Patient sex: M
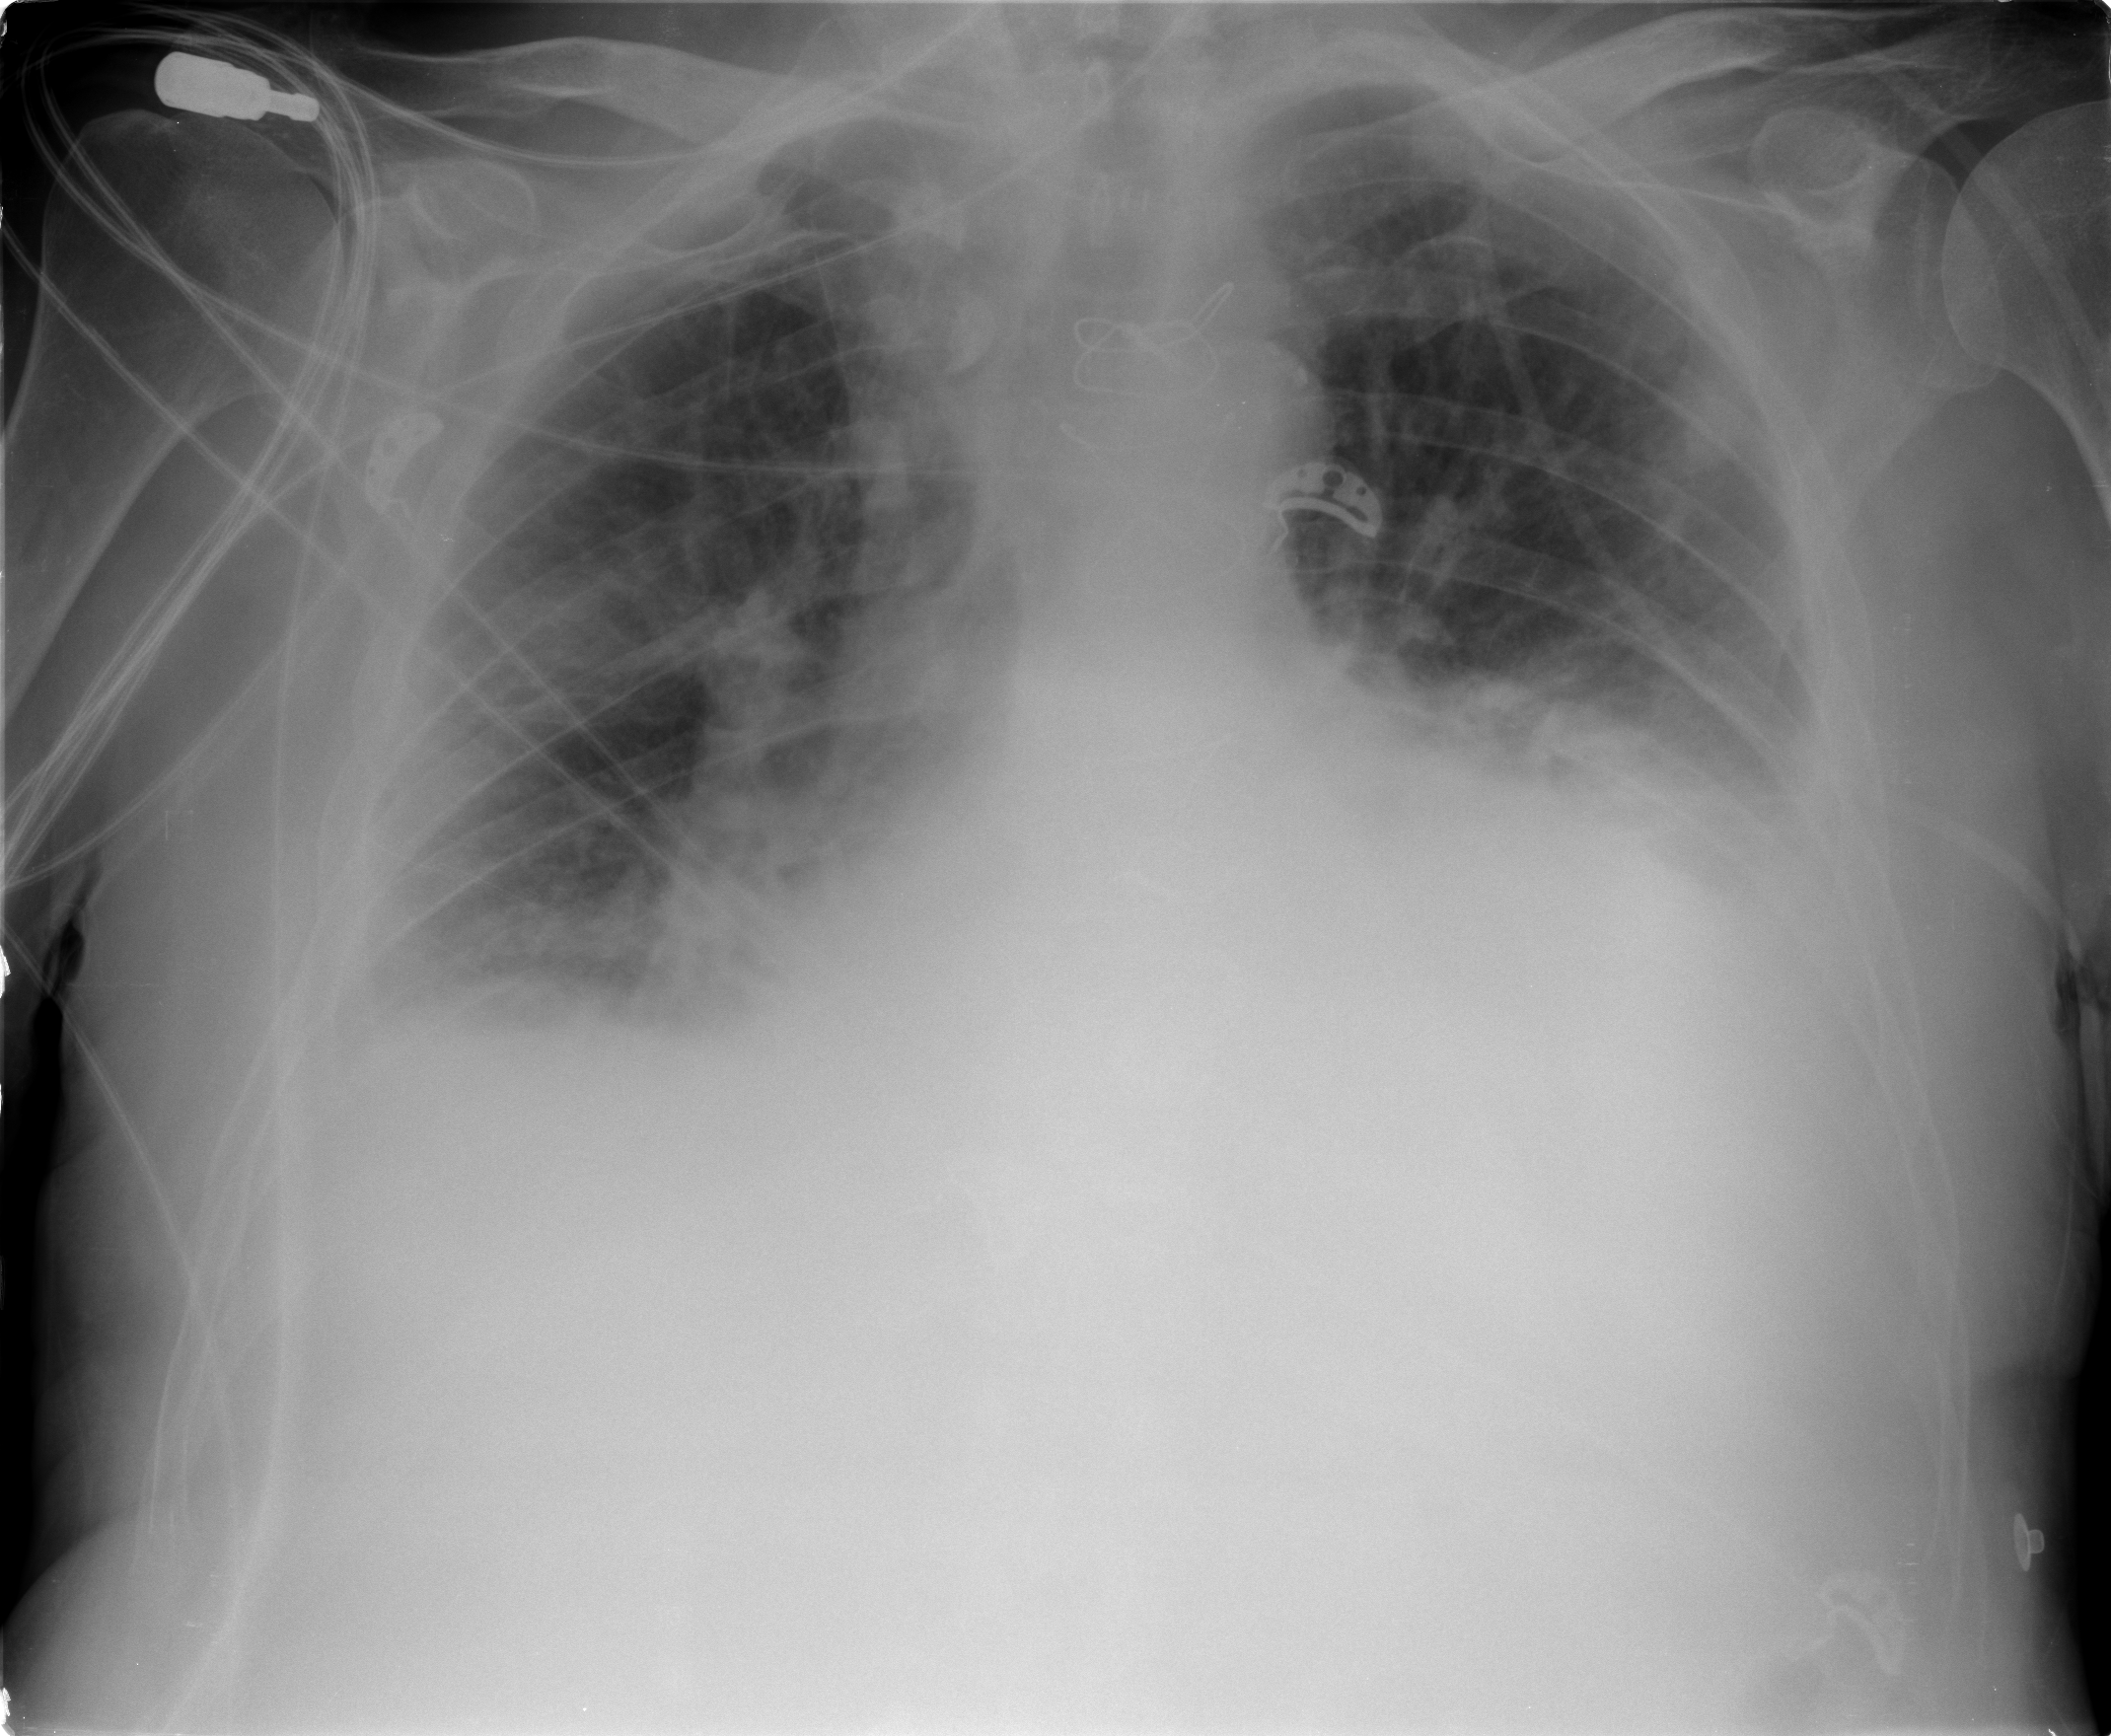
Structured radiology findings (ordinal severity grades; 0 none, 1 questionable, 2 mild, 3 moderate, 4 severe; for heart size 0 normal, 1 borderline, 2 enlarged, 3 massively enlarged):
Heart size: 3
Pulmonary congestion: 3
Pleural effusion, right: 2
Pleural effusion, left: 3
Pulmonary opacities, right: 2
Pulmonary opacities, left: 2
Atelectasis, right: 2
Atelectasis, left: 3